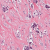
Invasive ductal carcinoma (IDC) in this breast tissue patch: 1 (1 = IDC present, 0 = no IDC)